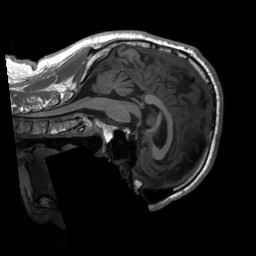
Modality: T1w
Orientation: sagittal
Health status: healthy
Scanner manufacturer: siemens
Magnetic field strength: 3 T
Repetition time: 2.3 s
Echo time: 0.00207 s